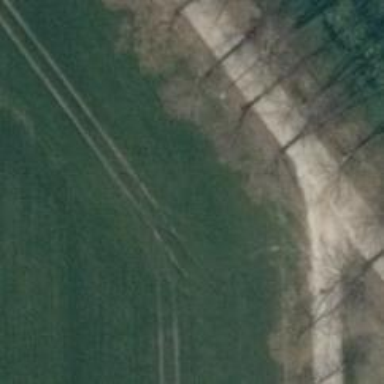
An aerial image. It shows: Row of trees in natural setting.